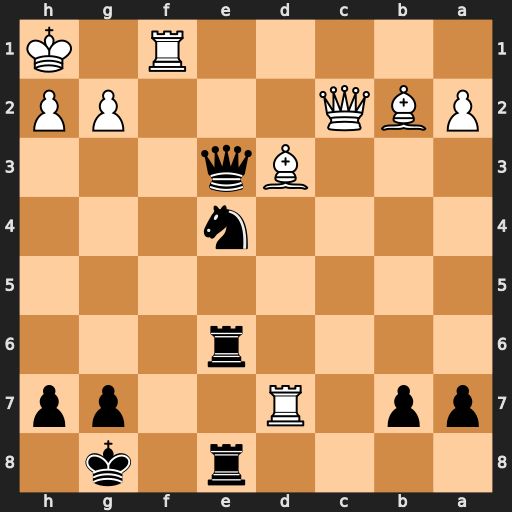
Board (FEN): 4r1k1/pp1R2pp/4r3/8/4n3/3Bq3/PBQ3PP/5R1K
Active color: b
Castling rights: -
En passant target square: -
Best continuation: Ng3+ hxg3 Rh6#